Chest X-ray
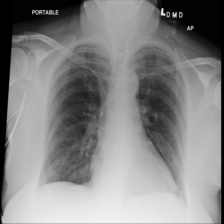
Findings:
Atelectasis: negative
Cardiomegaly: negative
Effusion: negative
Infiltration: negative
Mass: negative
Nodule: negative
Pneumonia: negative
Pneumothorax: negative
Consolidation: negative
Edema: negative
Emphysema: negative
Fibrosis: negative
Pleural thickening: negative
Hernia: negative